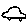
Label: car